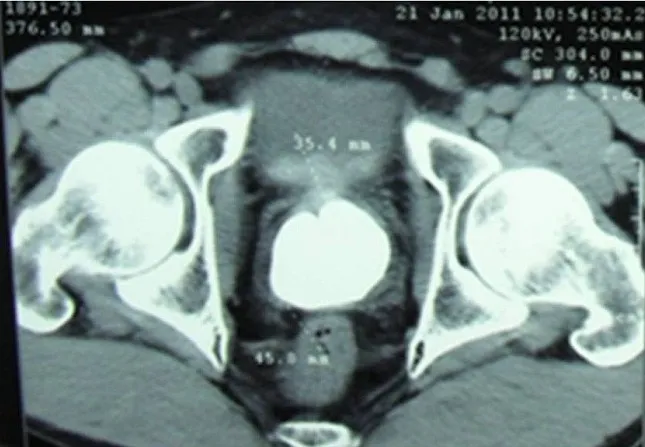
Nonenhanced CT Scan showing replacement of prostate gland with calculi.
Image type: radiology (ct)